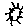
Label: sun